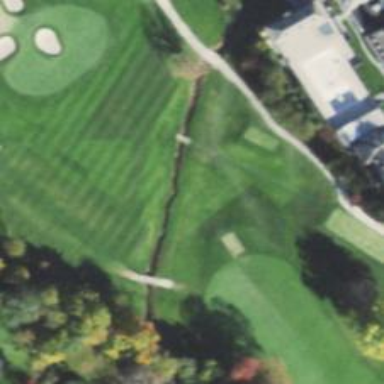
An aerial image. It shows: Scenic view of water hazard on golf course. The natural water feature adds beauty to the landscape.